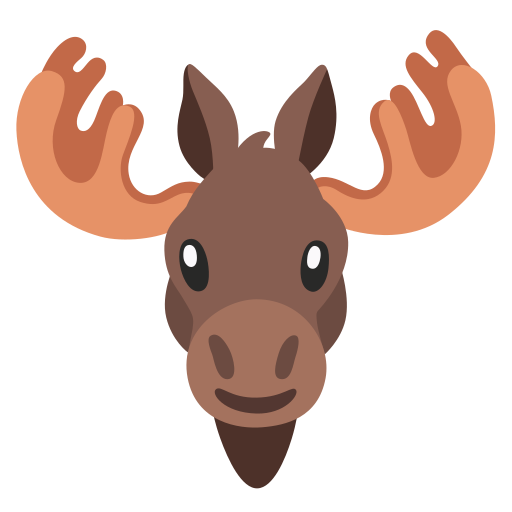
Emoji: 🫎